Question: I have a simple CSS image map that works like this:
'''
HTML:
<div style="display:block; width:791px; height:1022px; background:url(images/image.jpg); position:relative; margin:2px auto 2px auto;">
<div><a class="imagemaplink" style="left:112px; top:564px; background:transparent; display:block; width:336px; height:0; padding-top:29px; overflow:hidden; position:absolute;" title="Image1" href="#"></a></div>
.........
'''
##
'''
CSS:
a.imagemaplink:hover{background:transparent; border:1px solid black; color:black;}
'''
This works great, but I would like to add a pointer image to the left of the link when hovered. The pointer image can be made a link (doesn't matter), but I do not want this link to be apart of the border when the user hovers. For example:

What is an efficient way of doing this? Many thanks.
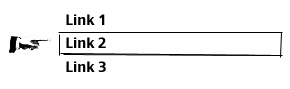
Answer: I did a live demonstration here:
<URL>
I used a background color instead of an image though for the example.
But what I did was set up your 3 links in HTML:
'''
<a href="#" class="main-link"><span class="pointer">
<!-- img of finger could go here or make it background in css --></span>
<span class="border">Link 1</span>
</a>
<a href="#" class="main-link">
<span class="pointer"></span><span class="border">Link 2</span>
</a>
<a href="#" class="main-link">
<span class="pointer"></span><span class="border">Link 3</span>
</a>
'''
And the CSS for it (based on an image pointer image of 20px by 20px - adjust accordingly)
'''
a.main-link {display:block; height:30px; width:150px; margin-bottom:5px;}
a.main-link .border {
margin-left:40px;
display:block;
height:30px;
width:105px;
padding-left:5px; /* margin-left + width + padding-left = width of .main-link */
}
a.main-link:hover .border {border:1px solid #000;}
a.main-link:hover .pointer {
display:block;
background:url(yourpointerimage.jpg) no-repeat 0 0;
width:20px;
height:20px;
float:left;
margin-top:5px;
margin-left:10px; /* I just added some margins to center it more to the link */
}
'''
The span 'class="pointer"' is where your pointer image would appear. The span 'class="border"' is what puts the border around the link when hovered & all of it is in the a tag so when any of it is hovered, the border & pointer appear appropriately.
Alternatively, you could put the image in the HTML in between the '<span class="pointer"> </span>' And in the CSS do '.pointer {display:none;}' but on hover do 'a.main-link:hover .pointer {display:block;}'